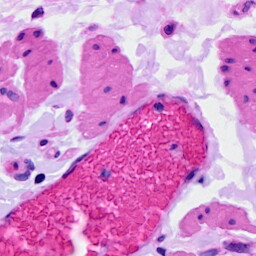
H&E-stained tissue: Ovarian